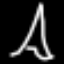
Label: The Eiffel Tower